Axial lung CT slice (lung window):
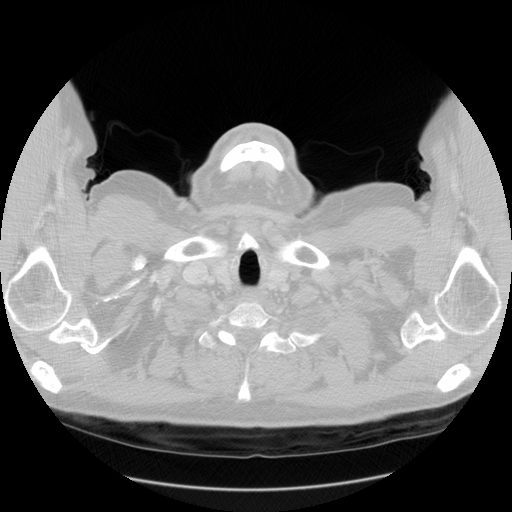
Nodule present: no